Field crop: tomato
Growth stage: 1
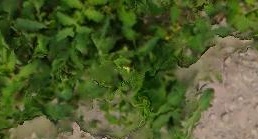
Species: tomato